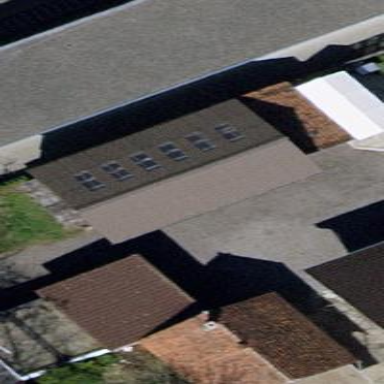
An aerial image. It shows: Shed.